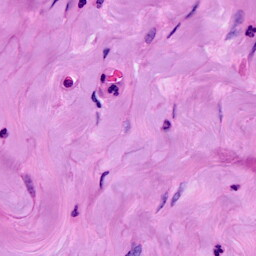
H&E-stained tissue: Breast